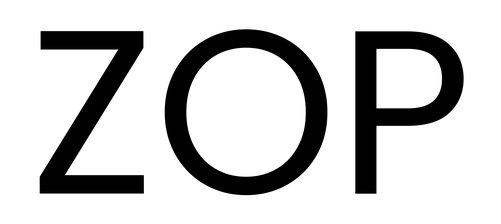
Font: Poppins-Regular